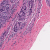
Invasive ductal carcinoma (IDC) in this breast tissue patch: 0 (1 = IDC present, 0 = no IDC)